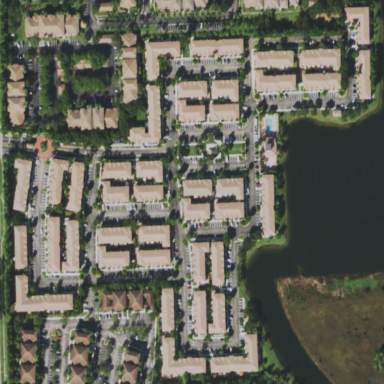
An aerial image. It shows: Residential area known for its townhouses in gated community setting.